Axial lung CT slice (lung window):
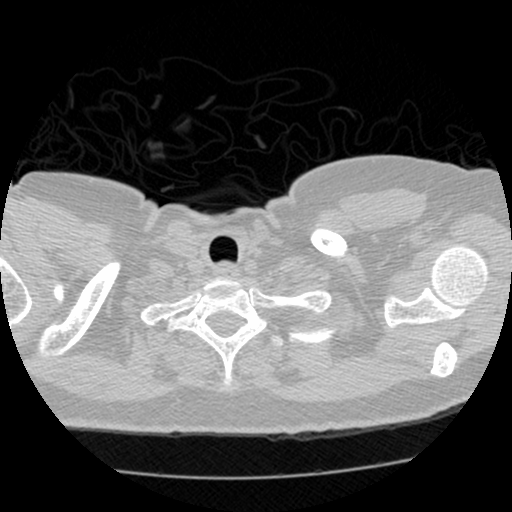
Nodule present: no